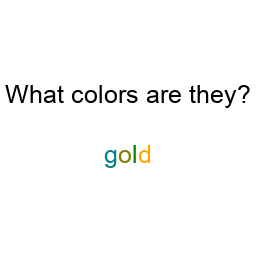
Color: teal, olive, green, orange
Color name shown: gold
Background color: white
Question text color: black